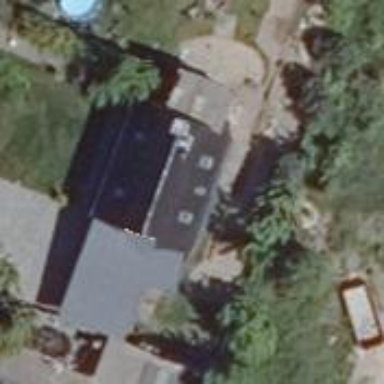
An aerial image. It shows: Simple and straightforward house.